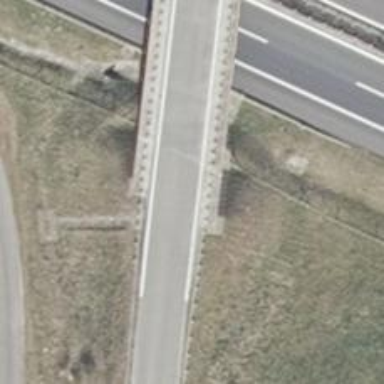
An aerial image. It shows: Unclassified road with bridge.